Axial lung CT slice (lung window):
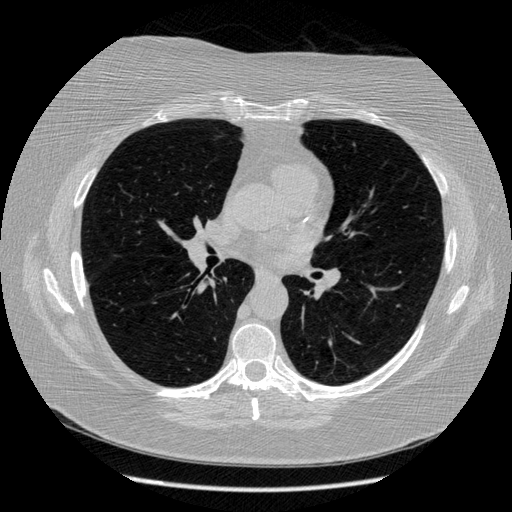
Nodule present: no